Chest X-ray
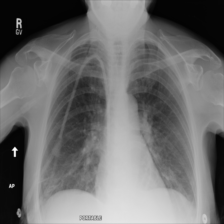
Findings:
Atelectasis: negative
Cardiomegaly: negative
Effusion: negative
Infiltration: positive
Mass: negative
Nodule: negative
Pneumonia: negative
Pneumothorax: negative
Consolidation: negative
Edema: negative
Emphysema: negative
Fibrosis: negative
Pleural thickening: negative
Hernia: negative